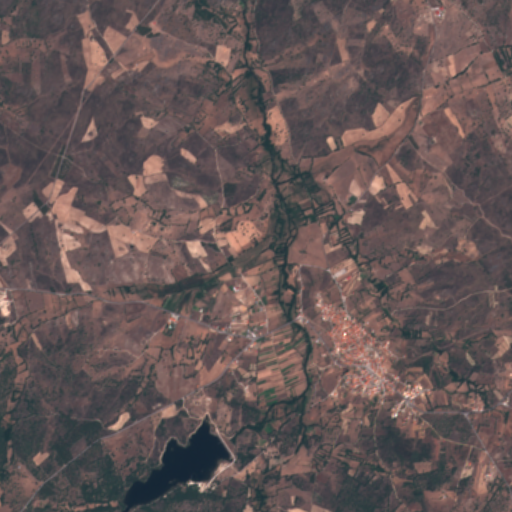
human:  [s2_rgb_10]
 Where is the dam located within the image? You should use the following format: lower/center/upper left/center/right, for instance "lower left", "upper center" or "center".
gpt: The dam is located in the lower center of the image.
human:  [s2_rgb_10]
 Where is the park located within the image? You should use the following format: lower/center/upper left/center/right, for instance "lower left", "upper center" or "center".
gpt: The park is located in the center right of the image.
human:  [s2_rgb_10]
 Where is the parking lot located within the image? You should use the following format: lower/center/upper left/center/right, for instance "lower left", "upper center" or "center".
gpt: The parking lot is located in the center of the image.
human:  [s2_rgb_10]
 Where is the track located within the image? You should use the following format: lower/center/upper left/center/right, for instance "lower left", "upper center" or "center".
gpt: There is no track in the image.